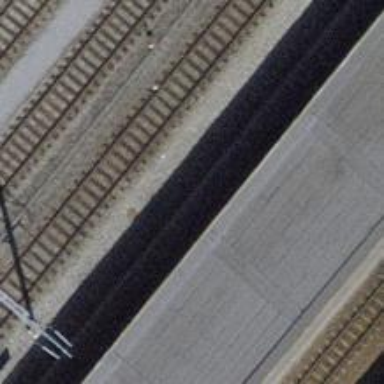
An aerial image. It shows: Public transport stop position along the railway.